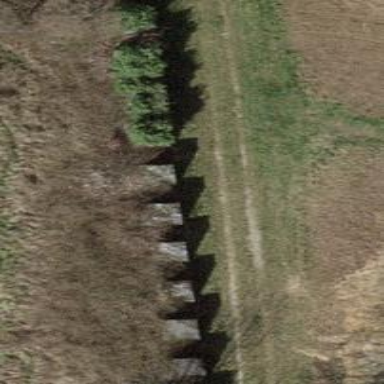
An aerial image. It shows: Block barrier.